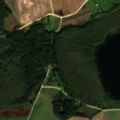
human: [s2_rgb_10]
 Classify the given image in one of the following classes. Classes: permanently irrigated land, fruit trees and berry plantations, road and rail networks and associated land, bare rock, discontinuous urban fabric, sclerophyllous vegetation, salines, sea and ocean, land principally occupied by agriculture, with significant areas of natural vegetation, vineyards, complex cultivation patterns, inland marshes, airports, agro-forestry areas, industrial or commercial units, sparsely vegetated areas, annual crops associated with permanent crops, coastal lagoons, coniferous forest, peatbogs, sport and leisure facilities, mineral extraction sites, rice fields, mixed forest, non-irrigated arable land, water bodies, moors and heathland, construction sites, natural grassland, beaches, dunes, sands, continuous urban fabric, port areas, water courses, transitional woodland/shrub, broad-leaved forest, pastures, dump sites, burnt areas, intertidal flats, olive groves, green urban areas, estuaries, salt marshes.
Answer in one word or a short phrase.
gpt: non-irrigated arable land, complex cultivation patterns, broad-leaved forest, transitional woodland/shrub, water bodies